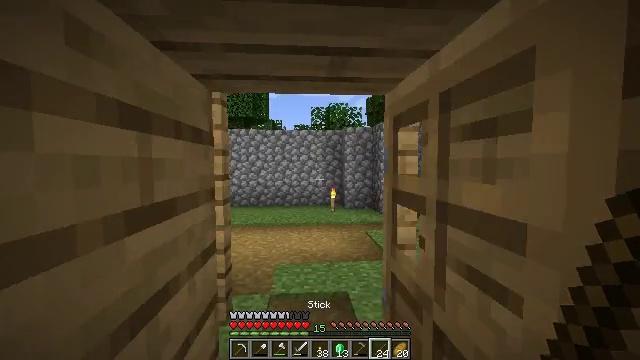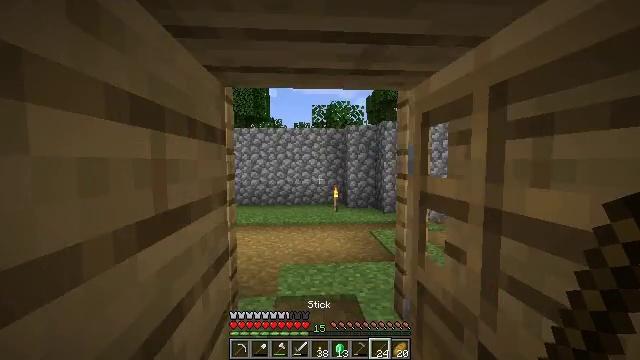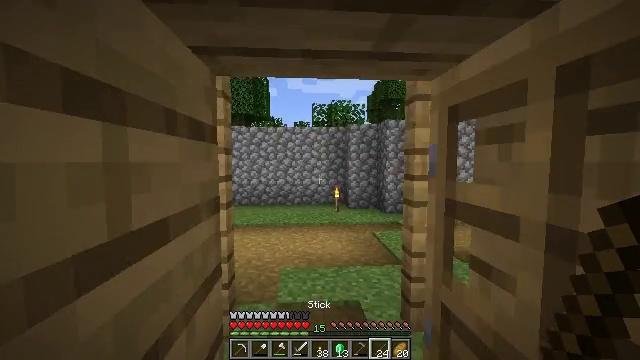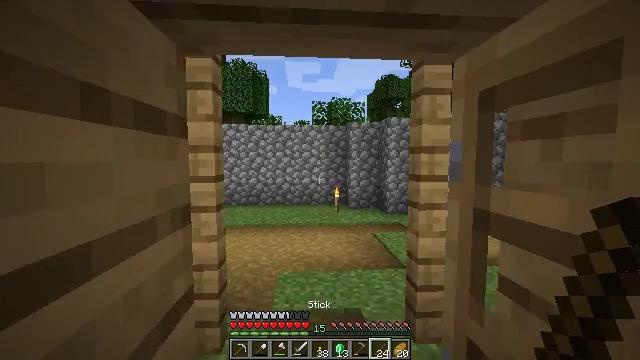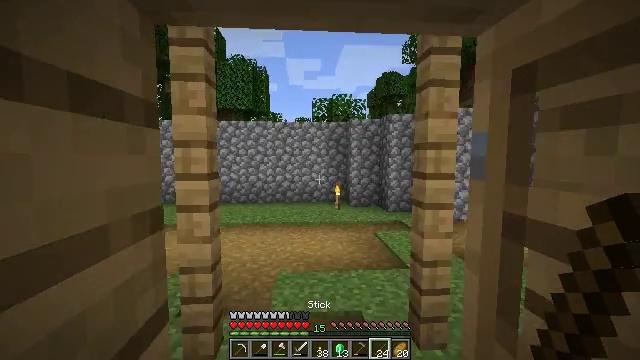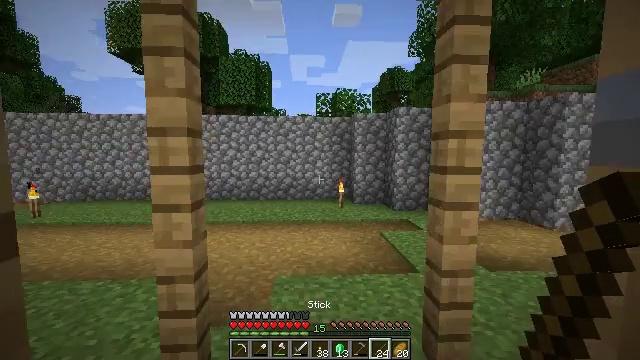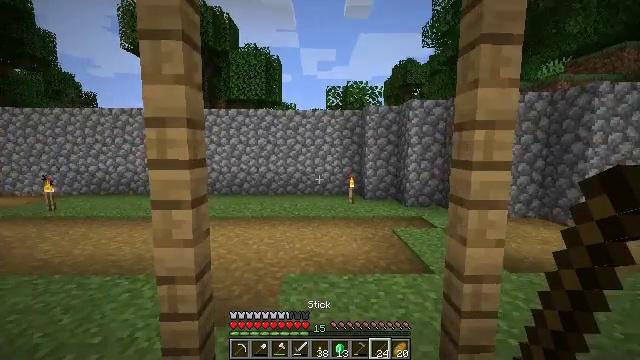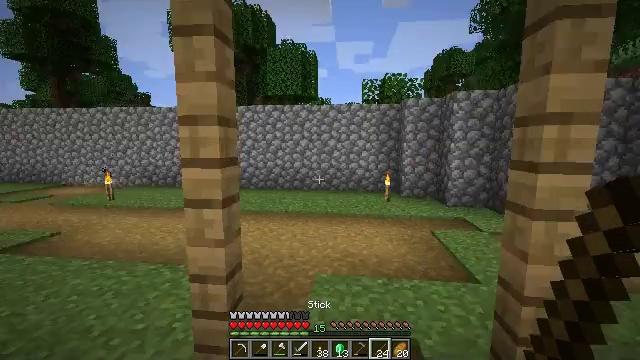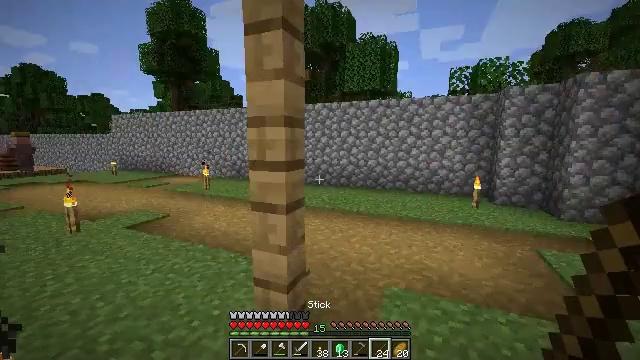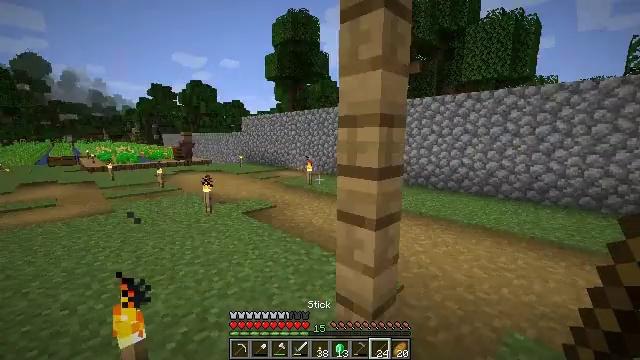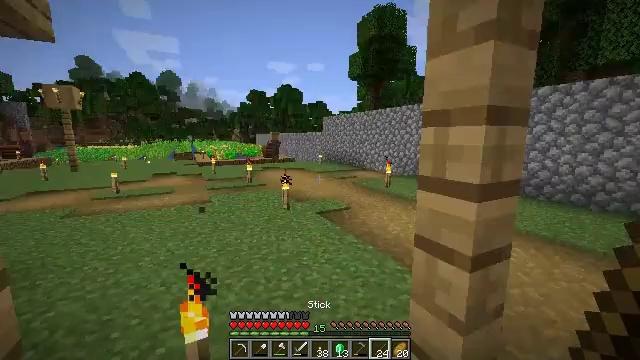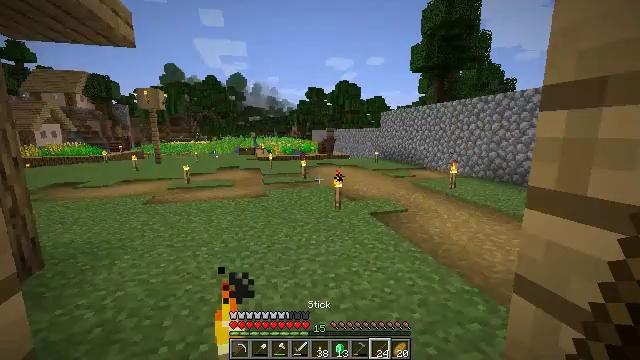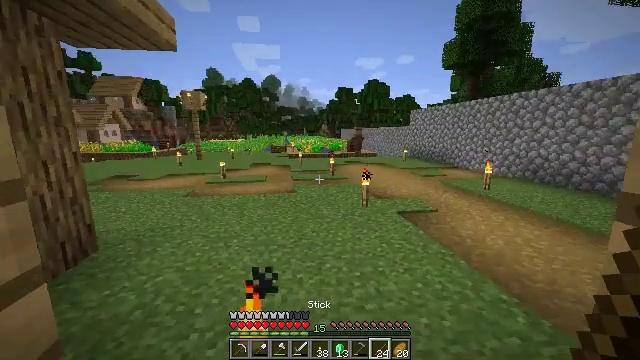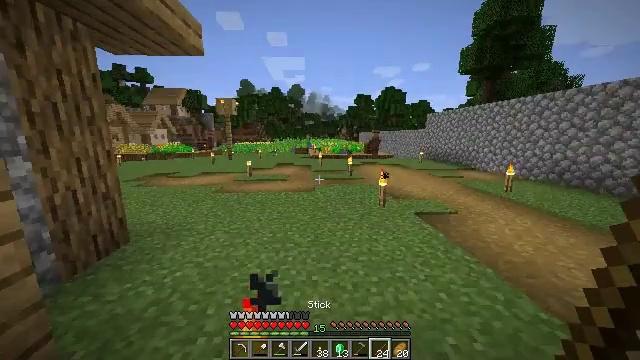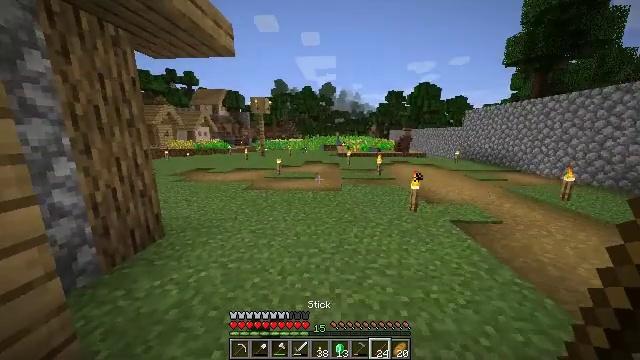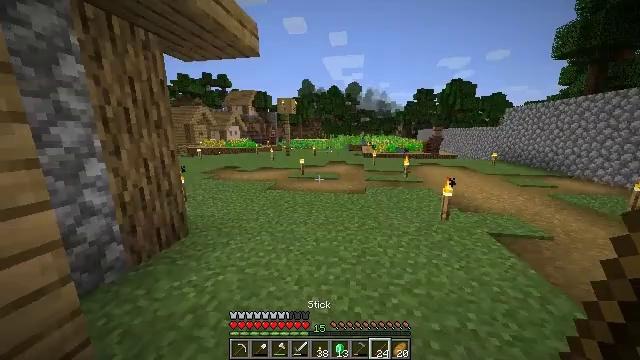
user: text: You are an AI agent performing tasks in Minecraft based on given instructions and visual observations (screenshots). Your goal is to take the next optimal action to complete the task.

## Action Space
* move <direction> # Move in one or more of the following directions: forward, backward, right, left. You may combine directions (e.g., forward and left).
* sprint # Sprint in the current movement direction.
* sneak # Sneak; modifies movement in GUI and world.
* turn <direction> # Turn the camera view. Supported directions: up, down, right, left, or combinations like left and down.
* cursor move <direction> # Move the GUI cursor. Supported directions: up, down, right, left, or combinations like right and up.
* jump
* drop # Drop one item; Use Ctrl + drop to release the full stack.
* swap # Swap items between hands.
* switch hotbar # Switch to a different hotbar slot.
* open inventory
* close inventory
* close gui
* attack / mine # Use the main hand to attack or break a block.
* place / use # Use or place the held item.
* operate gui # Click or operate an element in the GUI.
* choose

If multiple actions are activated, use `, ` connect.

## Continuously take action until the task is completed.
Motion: motion action
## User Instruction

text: Remove a stone hoe from the inventory.
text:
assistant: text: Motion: move forward and move left
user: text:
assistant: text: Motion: move forward
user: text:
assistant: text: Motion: move forward
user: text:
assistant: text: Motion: move forward
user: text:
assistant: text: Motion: move forward
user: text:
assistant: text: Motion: move forward, turn left and down
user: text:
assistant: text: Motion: move forward, turn left and down
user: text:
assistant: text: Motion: move forward, turn left
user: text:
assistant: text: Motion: move forward, turn left
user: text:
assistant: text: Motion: move forward, turn left
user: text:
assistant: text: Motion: move forward, sprint, turn left
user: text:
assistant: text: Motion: move forward, sprint, turn left
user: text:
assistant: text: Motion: move forward, sprint, turn left
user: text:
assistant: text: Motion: move forward, sprint, turn left
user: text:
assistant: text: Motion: move forward, sprint, turn left
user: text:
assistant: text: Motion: move forward, sprint
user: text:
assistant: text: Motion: move forward, sprint
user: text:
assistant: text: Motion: move forward, sprint
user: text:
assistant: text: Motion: move forward, sprint
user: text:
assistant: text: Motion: move forward, sprint
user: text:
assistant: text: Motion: move forward, sprint
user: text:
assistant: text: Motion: move forward, sprint, turn left
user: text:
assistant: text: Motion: move forward, sprint, turn left
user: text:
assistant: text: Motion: move forward, sprint, turn left
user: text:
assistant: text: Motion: move forward, sprint, turn left
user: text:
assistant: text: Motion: move forward, sprint, turn left, jump
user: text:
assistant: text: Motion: move forward, sprint, jump
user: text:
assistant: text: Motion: move forward, sprint, jump
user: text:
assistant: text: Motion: move forward, sprint, jump
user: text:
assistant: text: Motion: move forward, sprint, jump